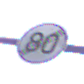
Verkehrszeichen: EndeGeschwindigkeit80
Umgebung: Outdoor, Urban
Tageszeit: SunriseSunset
Wetter: Clear
Licht: Natural
Jahreszeit: NotSpecified
Kontrast: MediumContrast